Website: home-depot
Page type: account-selection
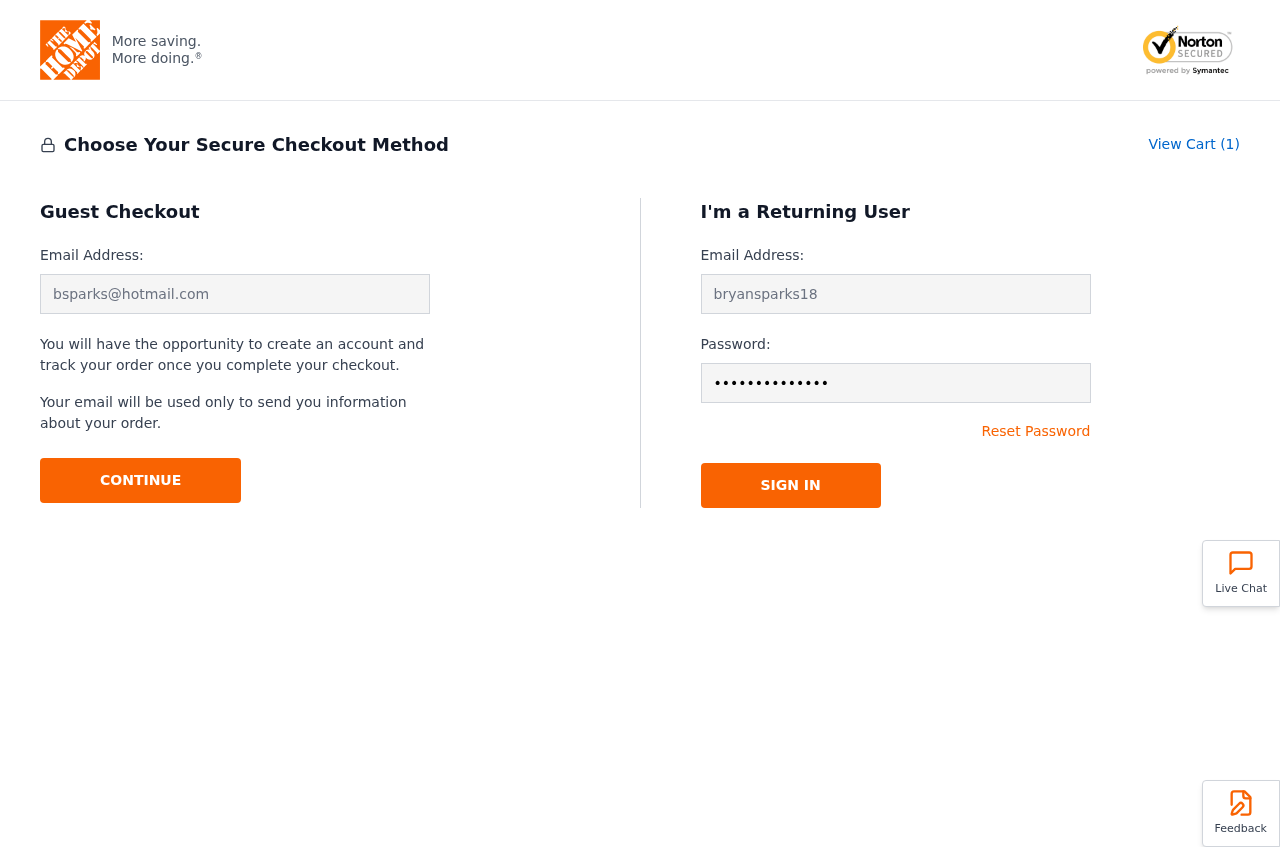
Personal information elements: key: PII_EMAIL
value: bsparks@hotmail.com
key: PII_LOGIN_USERNAME
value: bryansparks18
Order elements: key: ORDER_NUM_ITEMS
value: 1